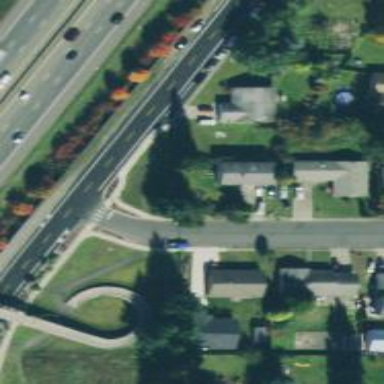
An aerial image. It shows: Footway along the road.